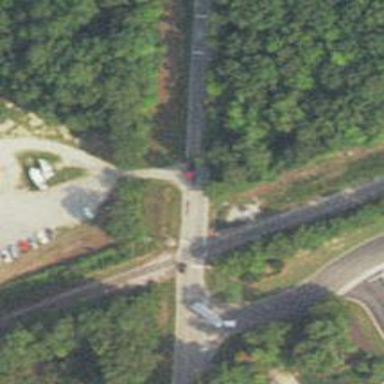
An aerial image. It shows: Railway level crossing.